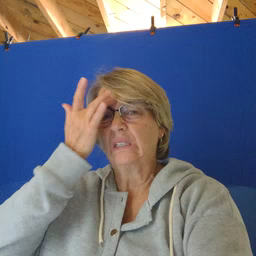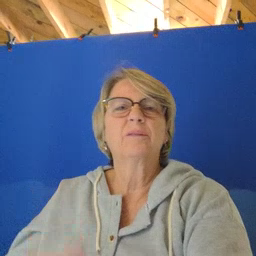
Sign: sick